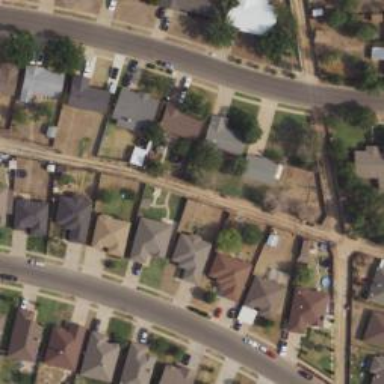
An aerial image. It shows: Alley classified as service road.